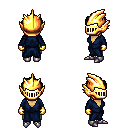
a pixel art fantasy rpg character, female body template, human, tanned skin, blue robe, teal pants, green bedhead hairstyle, gold helm, gold gloves, metal boots, four views (front, back, left, right), 2x2 character sprite sheet, small pixel art, hard edges, no anti-aliasing